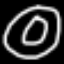
Label: donut